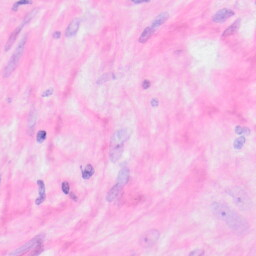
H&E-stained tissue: Kidney